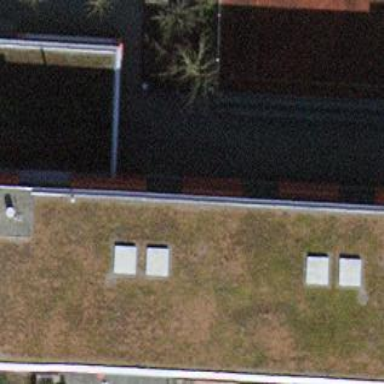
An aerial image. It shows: School building.